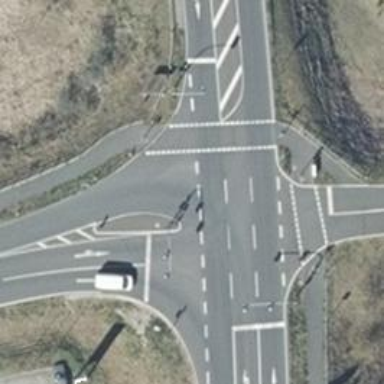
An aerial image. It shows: Road with traffic signals.